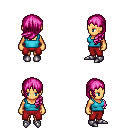
a pixel art fantasy rpg character, female body template, human, tanned skin, teal pirate shirt, red pants, pink left-swept hairstyle, metal boots, four views (front, back, left, right), 2x2 character sprite sheet, small pixel art, hard edges, no anti-aliasing